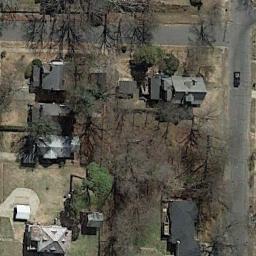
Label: medium_residential